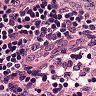
Metastatic tissue present: no